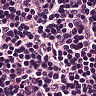
Metastatic tissue present: no